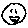
Label: smiley face